Question: I am using a 'WebView' inside one of my programs and there is a '<select>' tag inside the HTML page I'm rendering. I would like to add icons to the '<option>' elements it contains, like this:

(The shadow effect is not there, so it can be easy to miss out that this is a dropdown list; but it is.)
Is that possible? All my efforts to style '<option>' tags or put images in them so far have failed.
Since it's not ever going to be displayed by another rendering engine, I only need it to work with the WebKit. I'm also fine with a solution that involves WebView trickery and that would never work in a browser, although it would be kinda neat if it did work in a browser too.
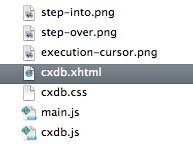
Answer: This is not possible in webkit browsers using just css at this point in time. It is possible in Firefox, but not webkit.
You will need to use javascript to replace the select box with stylable elements.
The following post answers this:
<URL>